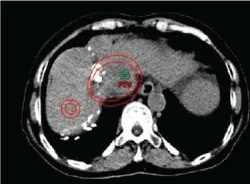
Region of image-guided radiotherapy. Target delineation of gross tumor volume (GTV) and planted target volume (PTV), the inner circle line is GTV, and the outer circle line is PTV.
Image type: radiology (ct)